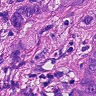
Metastatic tissue present: yes